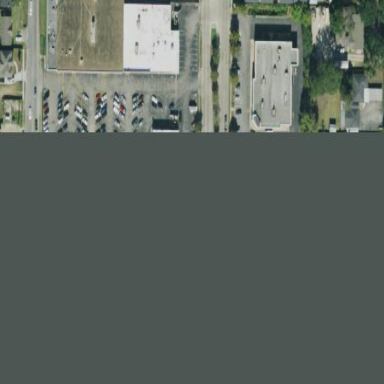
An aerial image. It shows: Retail area.